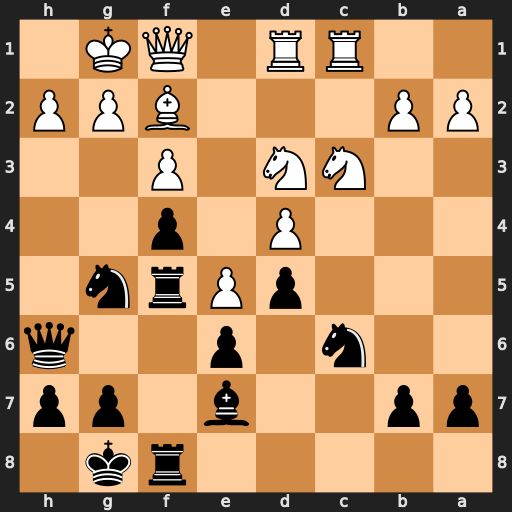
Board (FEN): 5rk1/pp2b1pp/2n1p2q/3pPrn1/3P1p2/2NN1P2/PP3BPP/2RR1QK1
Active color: b
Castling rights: -
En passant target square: -
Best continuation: Nxf3+ gxf3 Rh5 Qg2 Rg5